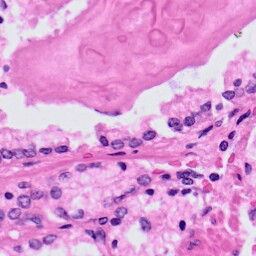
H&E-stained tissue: Prostate